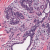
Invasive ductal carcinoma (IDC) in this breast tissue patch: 0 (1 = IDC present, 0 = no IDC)